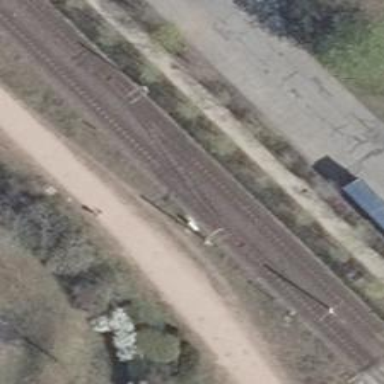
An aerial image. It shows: Railway switch with the turnout side on the right.